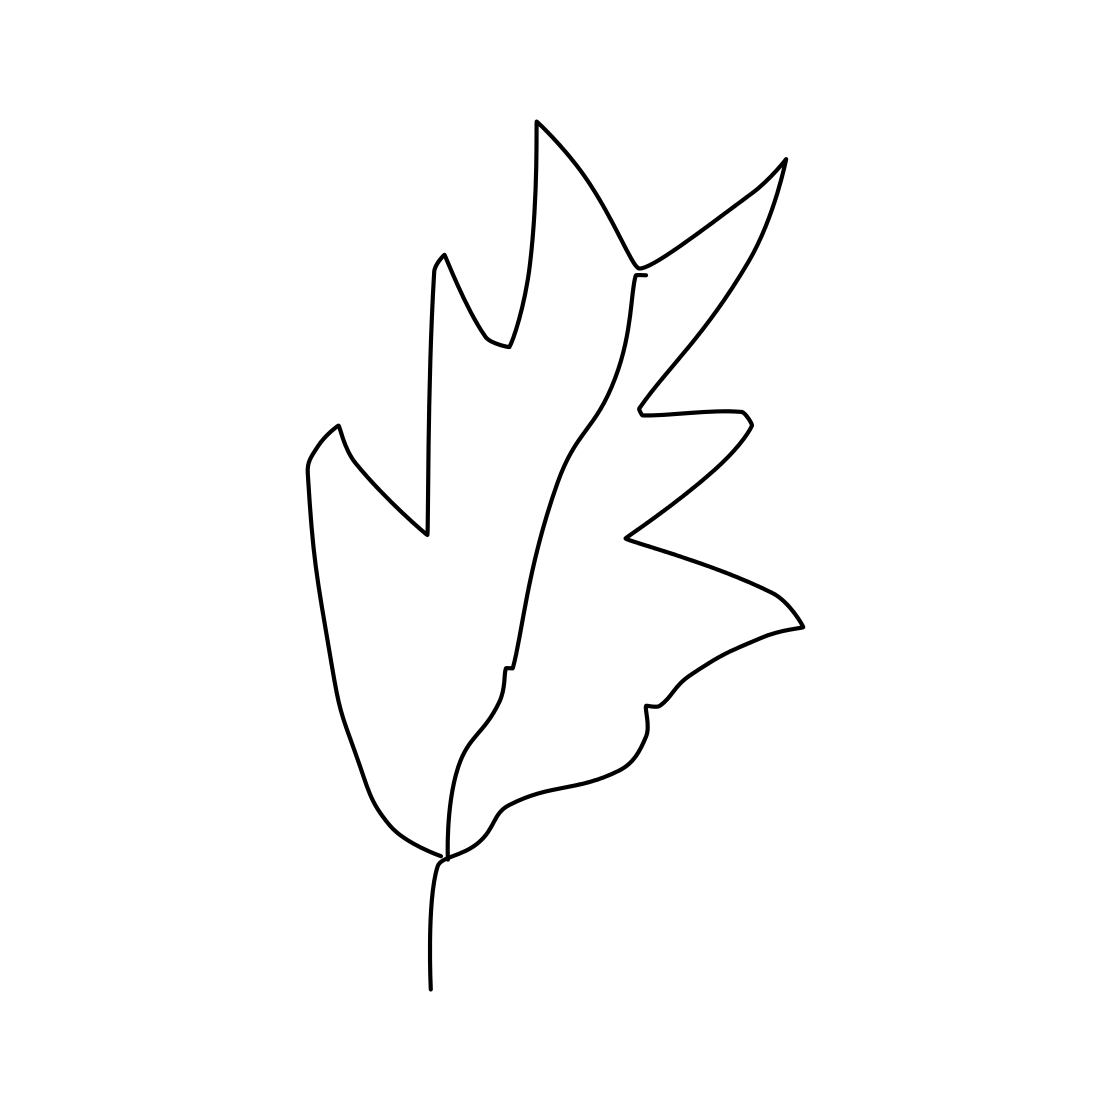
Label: leaf